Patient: sex M, age 48
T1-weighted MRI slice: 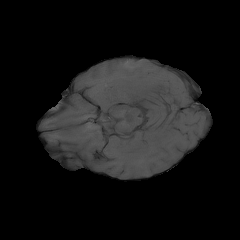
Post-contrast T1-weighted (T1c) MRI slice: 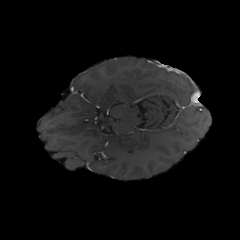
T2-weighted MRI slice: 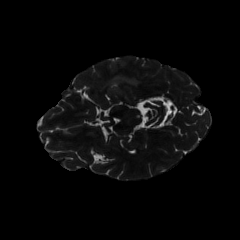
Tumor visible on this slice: yes
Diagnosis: Glioblastoma, IDH-wildtype
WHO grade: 4